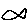
Label: fish